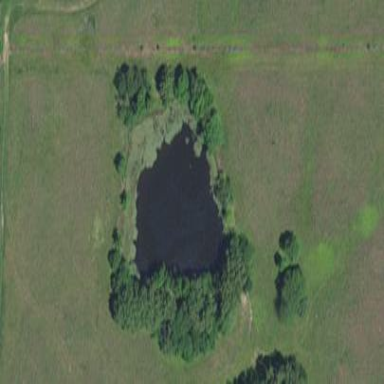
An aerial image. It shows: Pond surrounded by natural water.